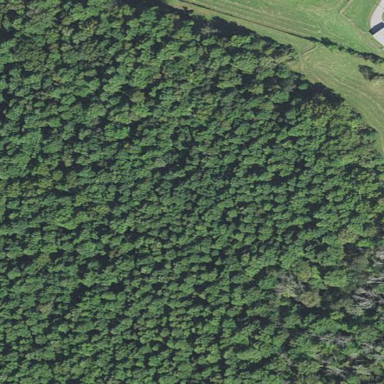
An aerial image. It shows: Beautiful woodland area.